Question: I wish like to place a curved shadow under my DIV-Container if i hover on the DIV. Unfortunately the shadow is above my box and not below. Any suggestions?
This is my CSS:
'''
.appointment {
position: relative;
z-index: 1000;
padding: 5px;
border: 1px solid #BBBBBB;
cursor: pointer;
transition: all 0.5s;
background: #FFFFFF;
}
.appointment:hover {
transform: scale(1.1);
}
.appointment:hover:after {
content:'';
position: absolute;
z-index: -1;
top: 20px;
width: 100px;
height: 45px;
background: #000000;
transform: rotate(-5deg);
}
'''
HTML:
'''
<div class="appointment">
<div class="desc">
<div class="app-date">07.10.2014</div>
<div class="app-location">Bamberg, Bayern</div>
</div>
</div>
<div class="appointment" >
<div class="desc">
<div class="app-date">08.10.2014</div>
<div class="app-location">Hamburg, Hamburg</div>
</div>
</div>
'''
<URL>
It should look like this:

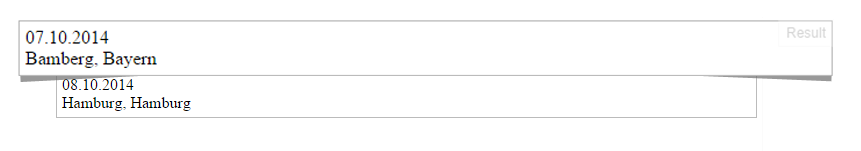
Answer: According to this answer: <URL> you need to change your markup.
'''
<div class="appointment-wrapper">
<div class="appointment">
<div class="desc">
<div class="app-date">07.10.2014</div>
<div class="app-location">Bamberg, Bayern</div>
</div>
</div>
</div>
'''
and then use transform: scale(1.1) on the appointment-wrapper.
'''
.appointment-wrapper:hover
{
transform: scale(1.1);
}
'''
This way '.appointment' and it's pseudo elements share the same stacking context.
: Be aware that the pseudo elements get transformed aswell.